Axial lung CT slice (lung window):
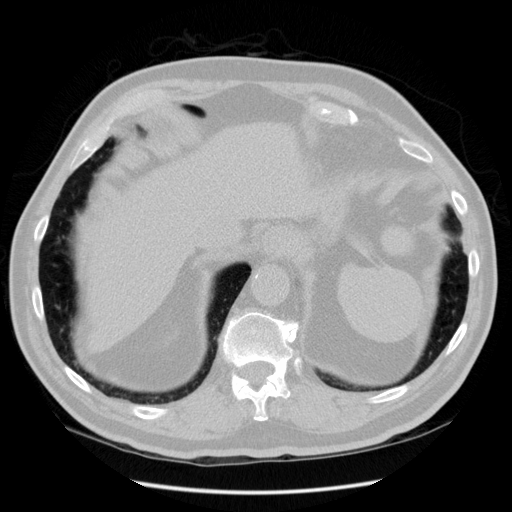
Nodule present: no